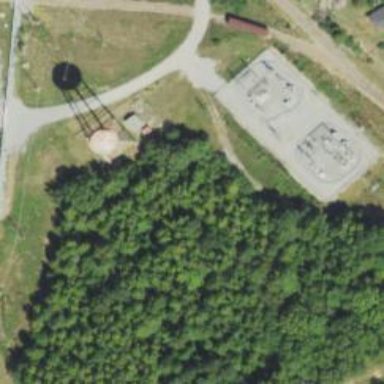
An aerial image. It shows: Distribution substation surrounded by fence.